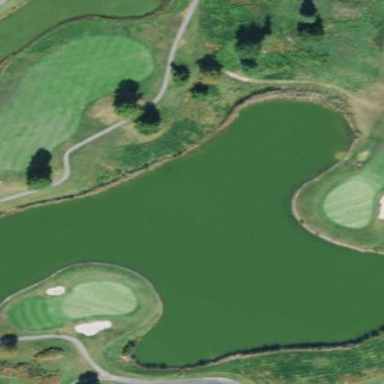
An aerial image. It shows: Scenic view of water hazard on golf course. The natural water feature adds beauty to the landscape.